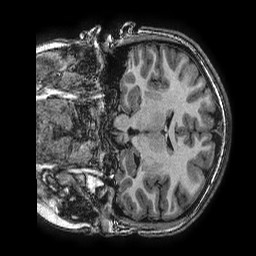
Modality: T1w
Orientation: coronal
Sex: female
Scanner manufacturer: ge
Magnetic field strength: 3 T
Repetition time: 0.0077 s
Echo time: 0.003436 s